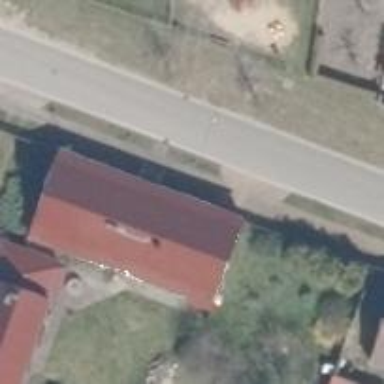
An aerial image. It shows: Gabled roofed house.